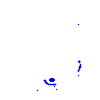
Particle: electron